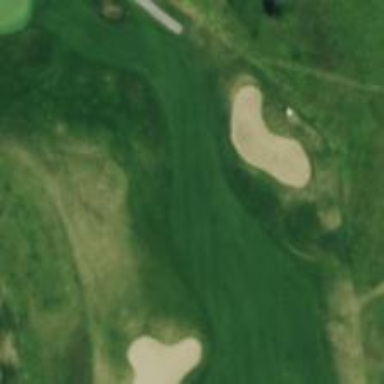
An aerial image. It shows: Golf hole.